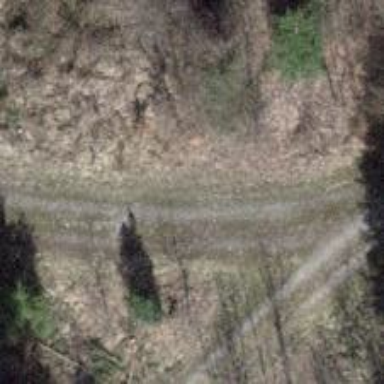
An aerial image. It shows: Gravel track with grade3 tracktype.